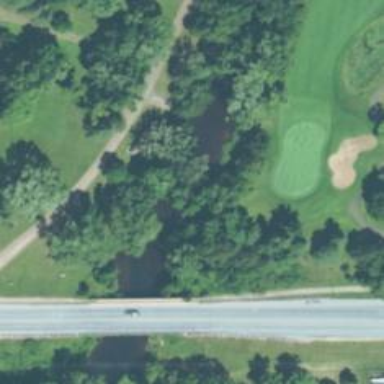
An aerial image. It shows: River running through golf course - lateral water hazard.